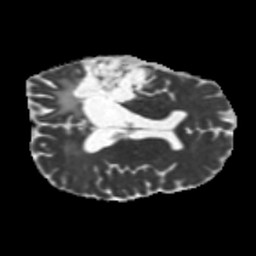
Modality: MD
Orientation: axial
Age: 49
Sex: male
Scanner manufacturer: siemens
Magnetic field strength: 3 T
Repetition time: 5.25 s
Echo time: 0.08 s